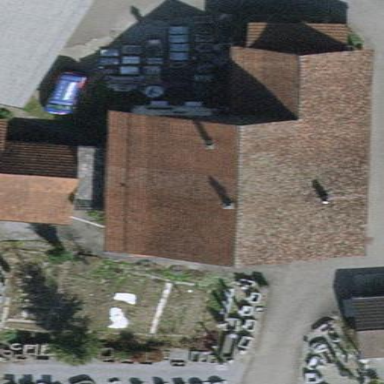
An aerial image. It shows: Terrace building.